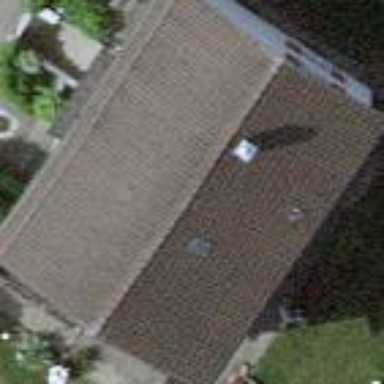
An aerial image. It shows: Simple and straightforward house.